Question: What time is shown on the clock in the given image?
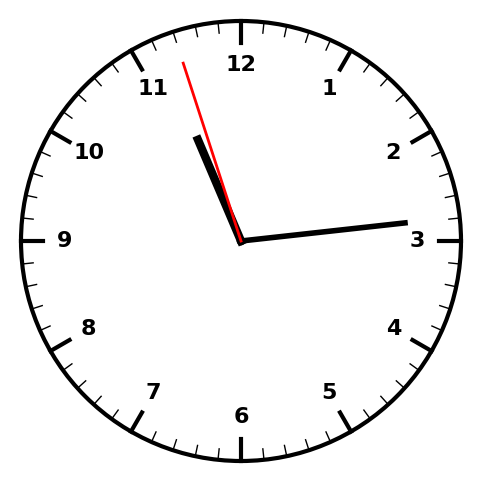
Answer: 11:13:57